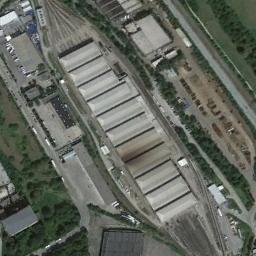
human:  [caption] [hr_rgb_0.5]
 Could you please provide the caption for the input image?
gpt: There is a fully equipped railway station in the suburbs .

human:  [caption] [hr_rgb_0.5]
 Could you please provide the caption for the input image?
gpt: The railway station is next to some trees and grass .

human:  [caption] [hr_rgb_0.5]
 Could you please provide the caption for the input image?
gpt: There are many buildings of different shapes and sizes beside the railway station .

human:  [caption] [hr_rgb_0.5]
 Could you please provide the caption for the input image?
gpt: The railway station has lots of railways and some white buildings .

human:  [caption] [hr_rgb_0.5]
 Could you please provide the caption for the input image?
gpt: There are some green bushes beside the gray railway station .